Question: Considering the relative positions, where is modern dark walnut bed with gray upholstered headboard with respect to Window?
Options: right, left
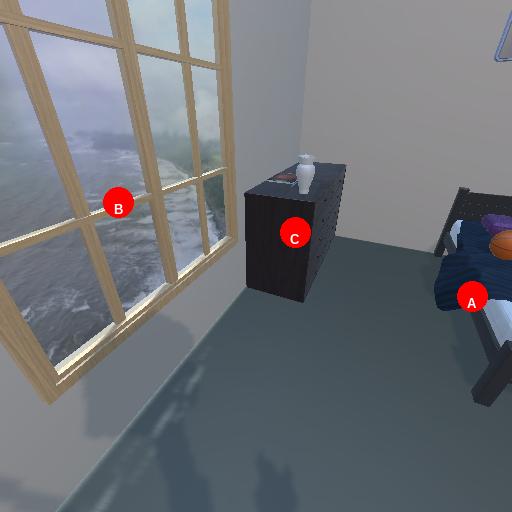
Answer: right